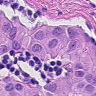
Metastatic tissue present: yes